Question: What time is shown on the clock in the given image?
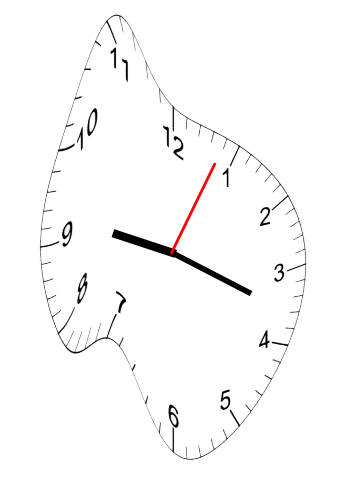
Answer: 09:18:04